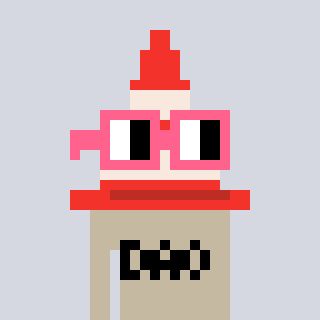
a pixel art character with square pink glasses, a cone-shaped head and a bege-colored body on a cool background